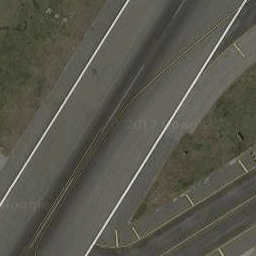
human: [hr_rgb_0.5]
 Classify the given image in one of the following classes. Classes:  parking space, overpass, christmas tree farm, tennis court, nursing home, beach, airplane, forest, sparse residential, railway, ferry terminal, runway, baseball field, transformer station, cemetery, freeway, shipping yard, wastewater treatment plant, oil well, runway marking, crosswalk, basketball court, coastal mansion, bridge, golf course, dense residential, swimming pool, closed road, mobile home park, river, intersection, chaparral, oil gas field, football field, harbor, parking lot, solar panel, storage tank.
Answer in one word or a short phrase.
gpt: runway